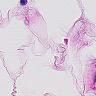
Metastatic tissue present: no